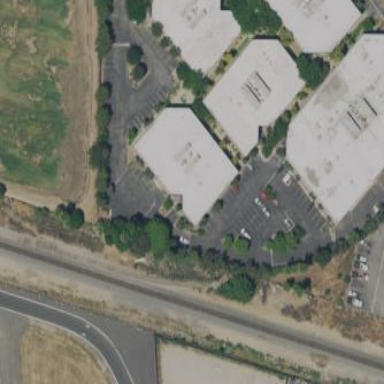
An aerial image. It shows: Commercial building.